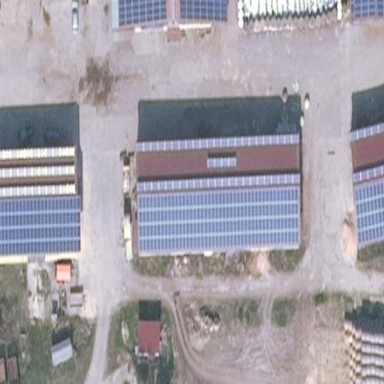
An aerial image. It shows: Solar photovoltaic panel generating electricity. It is small installation located on building.